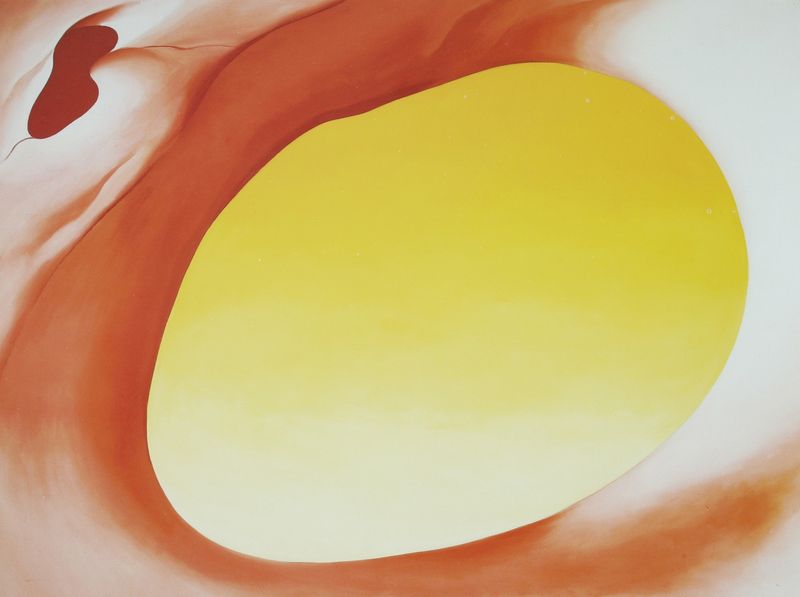
Titel: Pelvis Series - Red with Yellow
Künstler: Georgia O'Keeffe
Institution: Privatsammlung
Schlagwörter: dunkel, weiß, aquarell, gelb, ocker, braun, hell, licht, orange, rot, stein, sonne, gold, innen, rosa, kreis, oval, rund, warm, abstrakt, modern, formen, linien, amerika, tusche, außen, blut, form, loch, baun, fleck, verschwommen, weich, farbverlauf, gewebe, umhüllt, abgerundet, rostrot, verlauf, amorph, dotter, eigelb, geburt, riss, eiform, schleuse, kern, ummantelt, schützen, keeffe, eiförmig, o'eeffe, o´keeffe, georgia o'eeffe, arp, einfassen, fohikel, gebärmutter, hans arp, organisches gebilde, sichern, umschlossen